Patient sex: F
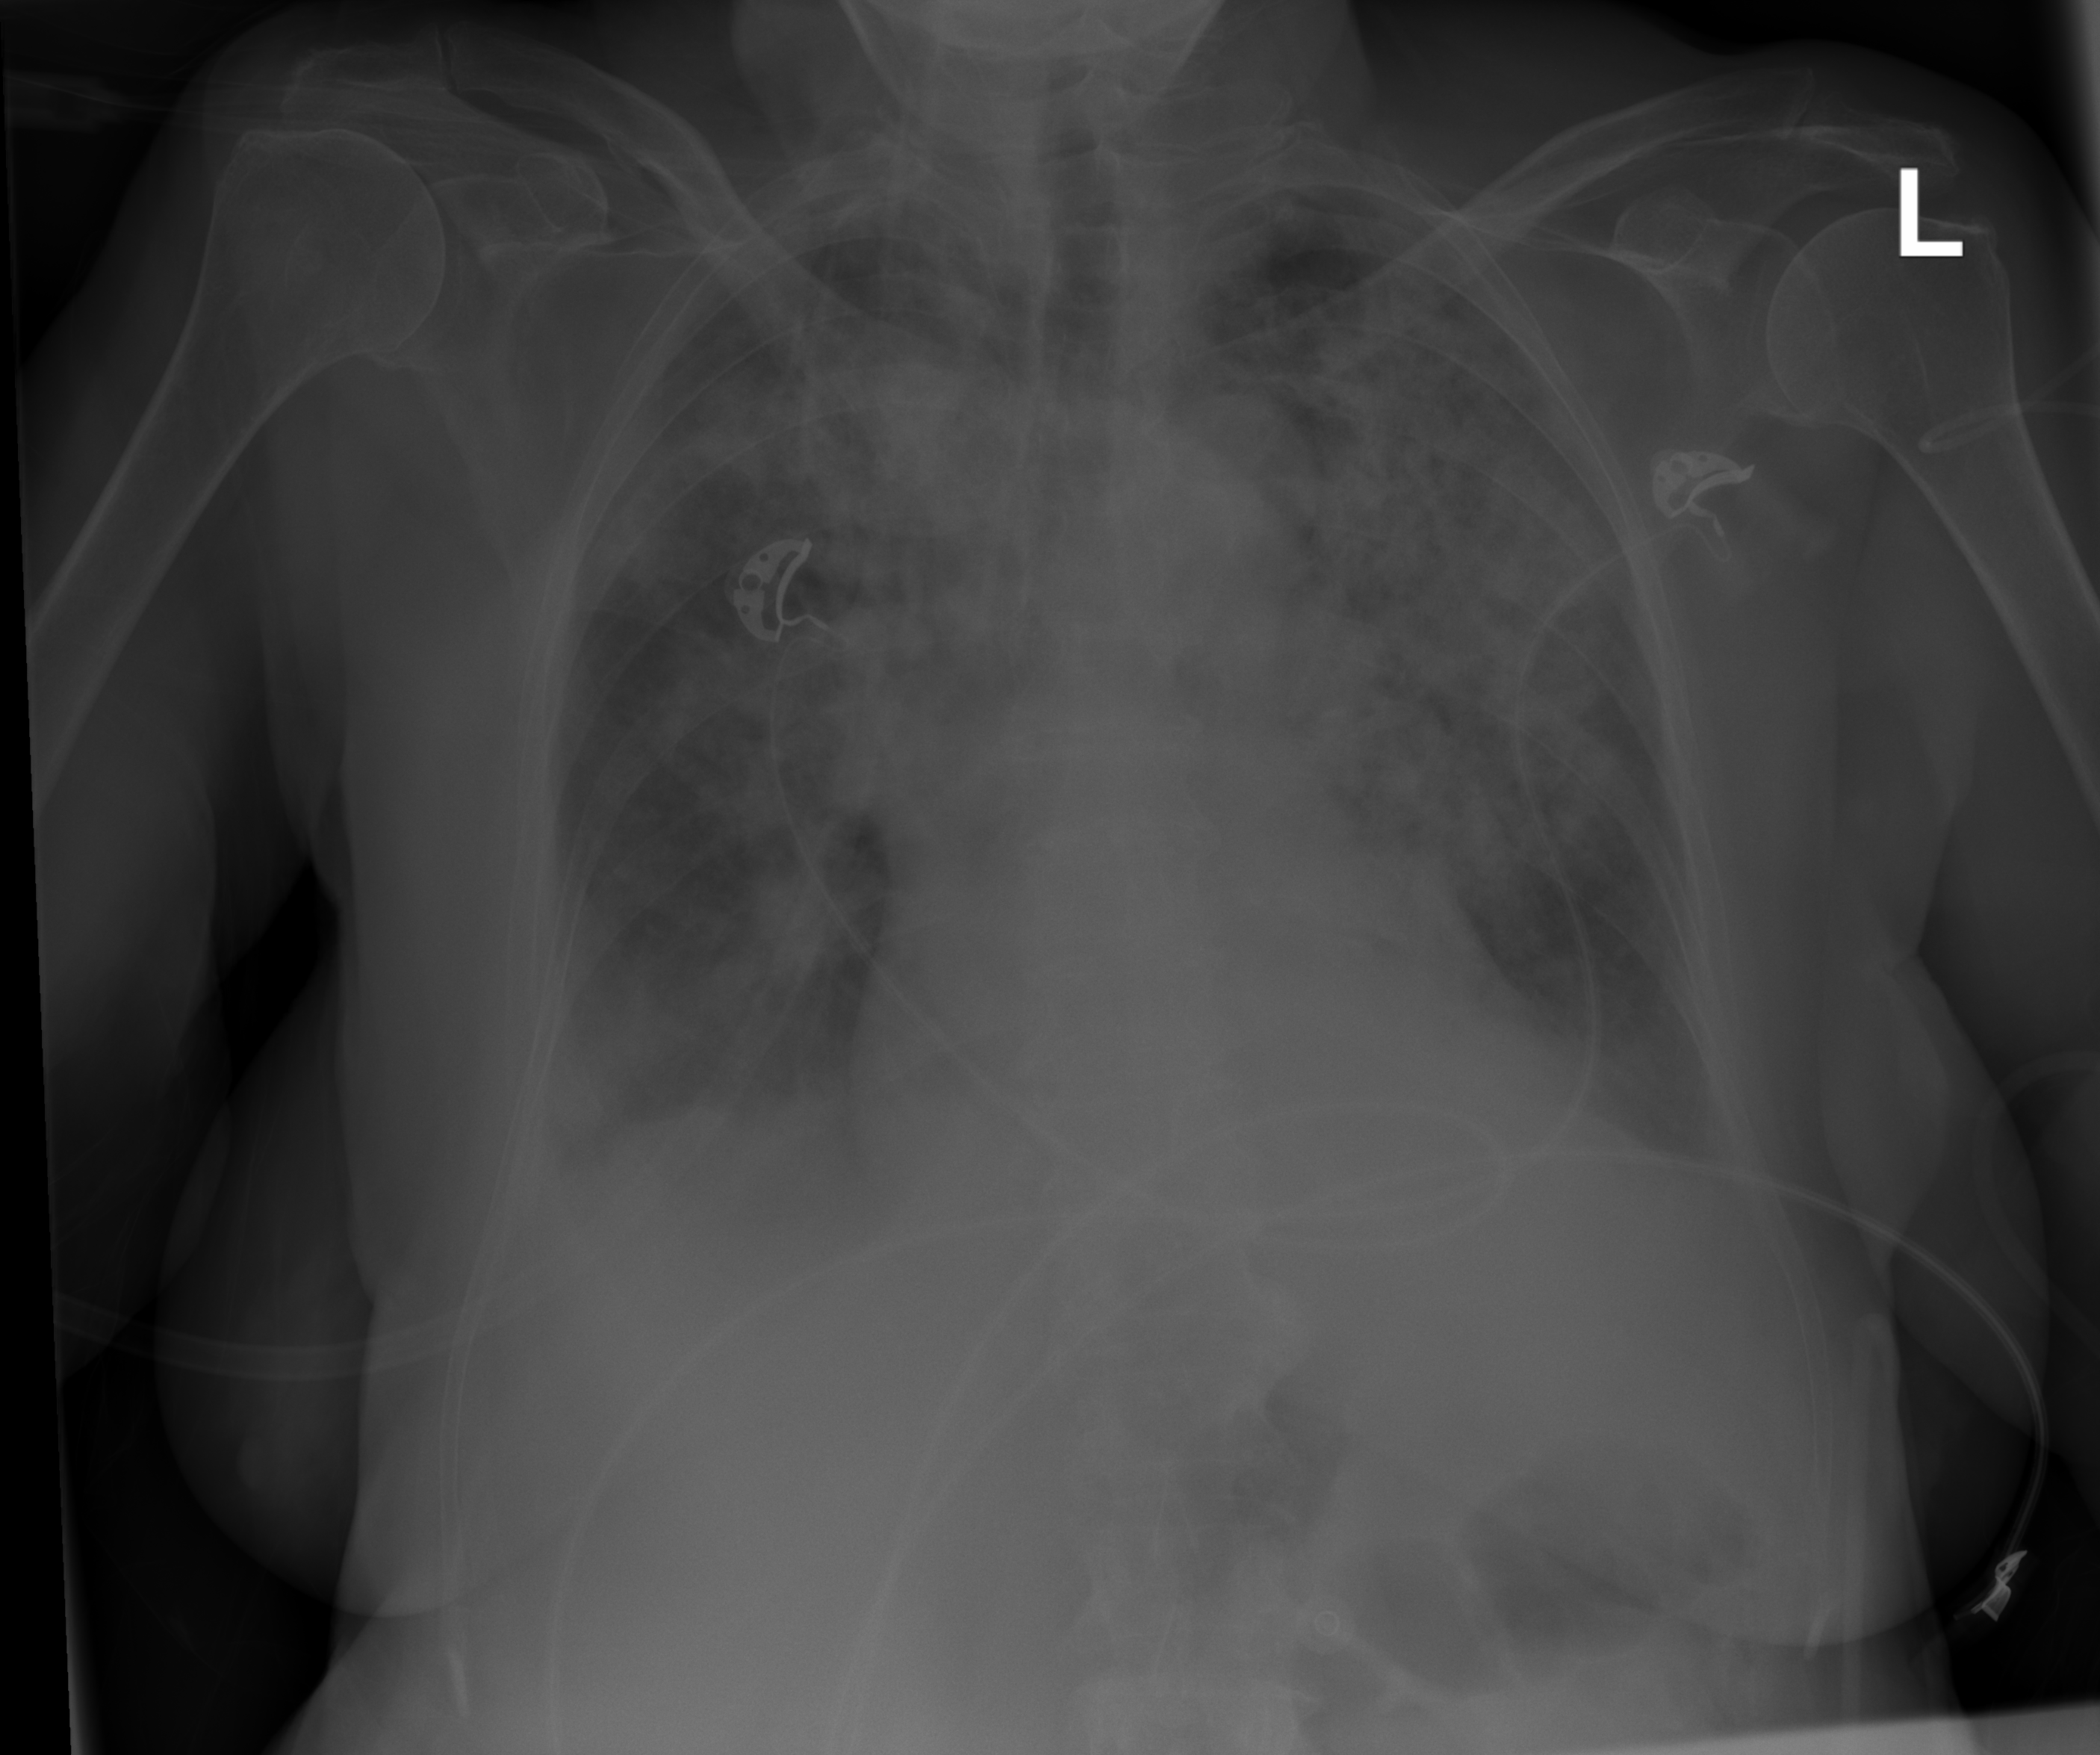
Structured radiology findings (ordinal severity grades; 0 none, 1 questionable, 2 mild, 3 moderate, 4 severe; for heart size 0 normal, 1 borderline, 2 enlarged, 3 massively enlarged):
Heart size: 2
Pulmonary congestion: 2
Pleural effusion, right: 2
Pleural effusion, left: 2
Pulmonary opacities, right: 4
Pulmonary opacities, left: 4
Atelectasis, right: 2
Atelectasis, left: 2